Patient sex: M
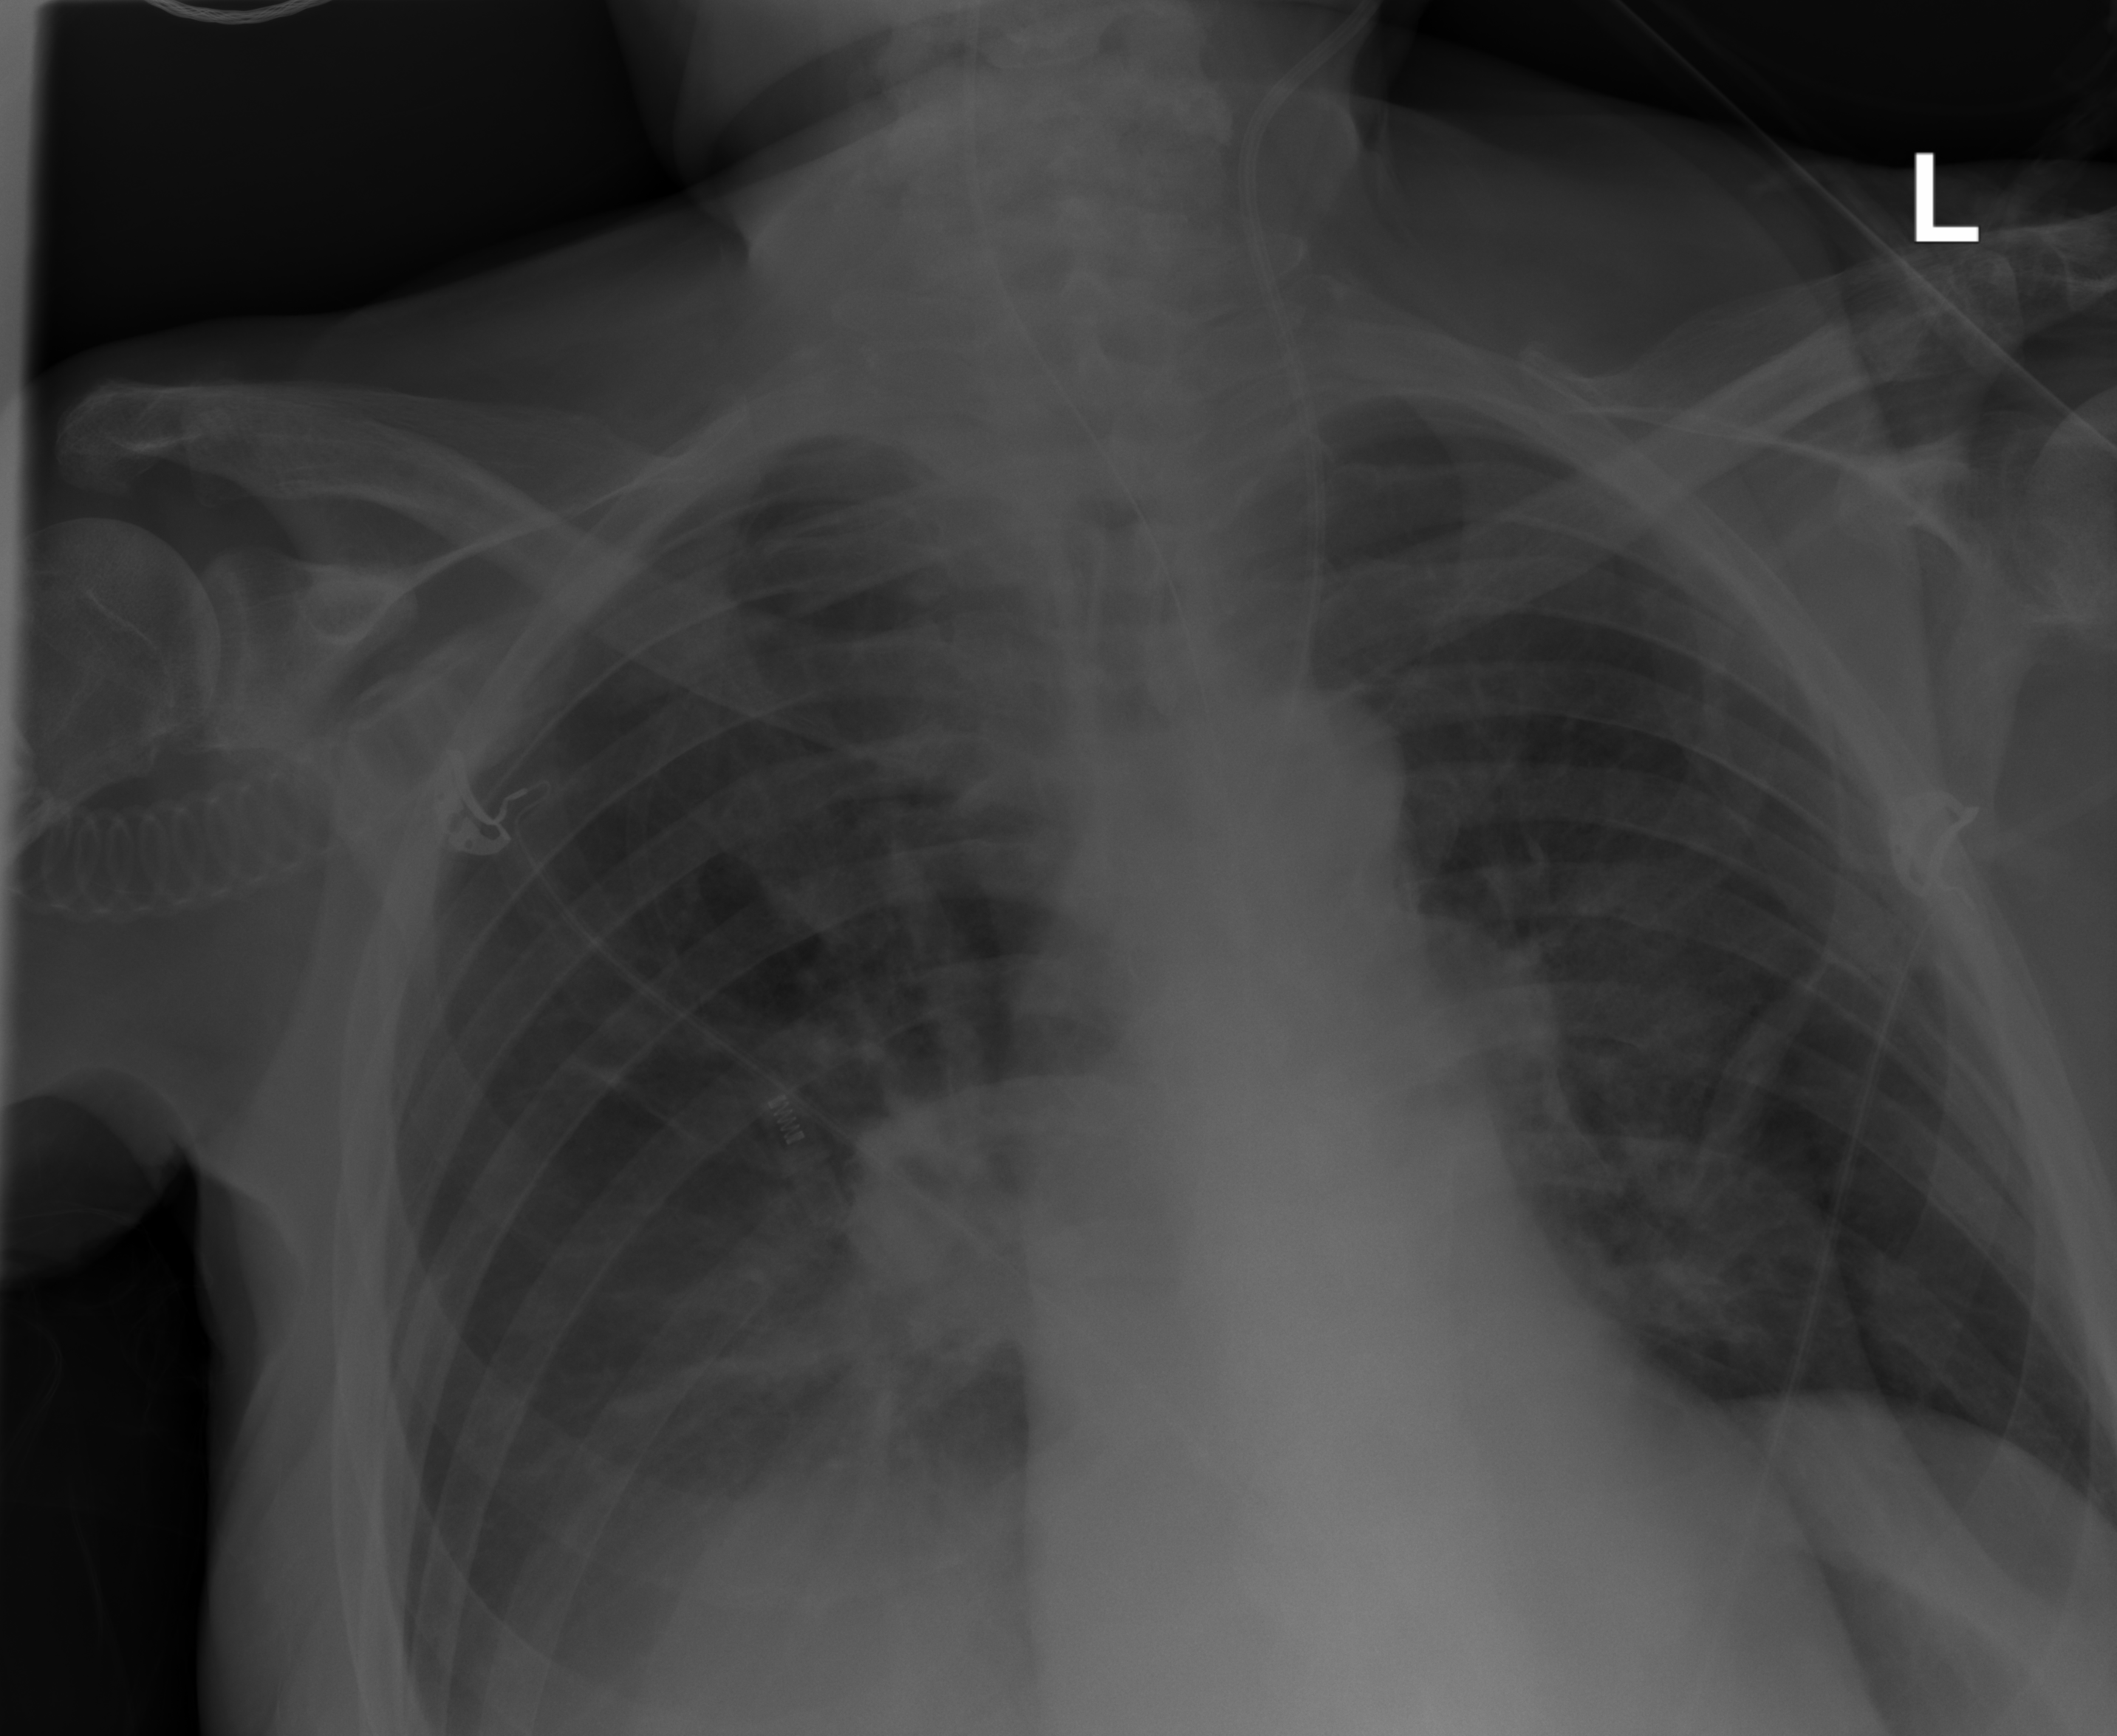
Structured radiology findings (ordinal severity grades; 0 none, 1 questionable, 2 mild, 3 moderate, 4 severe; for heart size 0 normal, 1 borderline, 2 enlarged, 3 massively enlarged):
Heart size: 0
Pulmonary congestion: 2
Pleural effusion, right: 2
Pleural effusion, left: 2
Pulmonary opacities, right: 2
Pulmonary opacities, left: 0
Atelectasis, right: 2
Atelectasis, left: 2